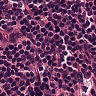
Metastatic tissue present: no